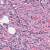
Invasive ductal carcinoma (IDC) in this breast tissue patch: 1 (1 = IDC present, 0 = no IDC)